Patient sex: M
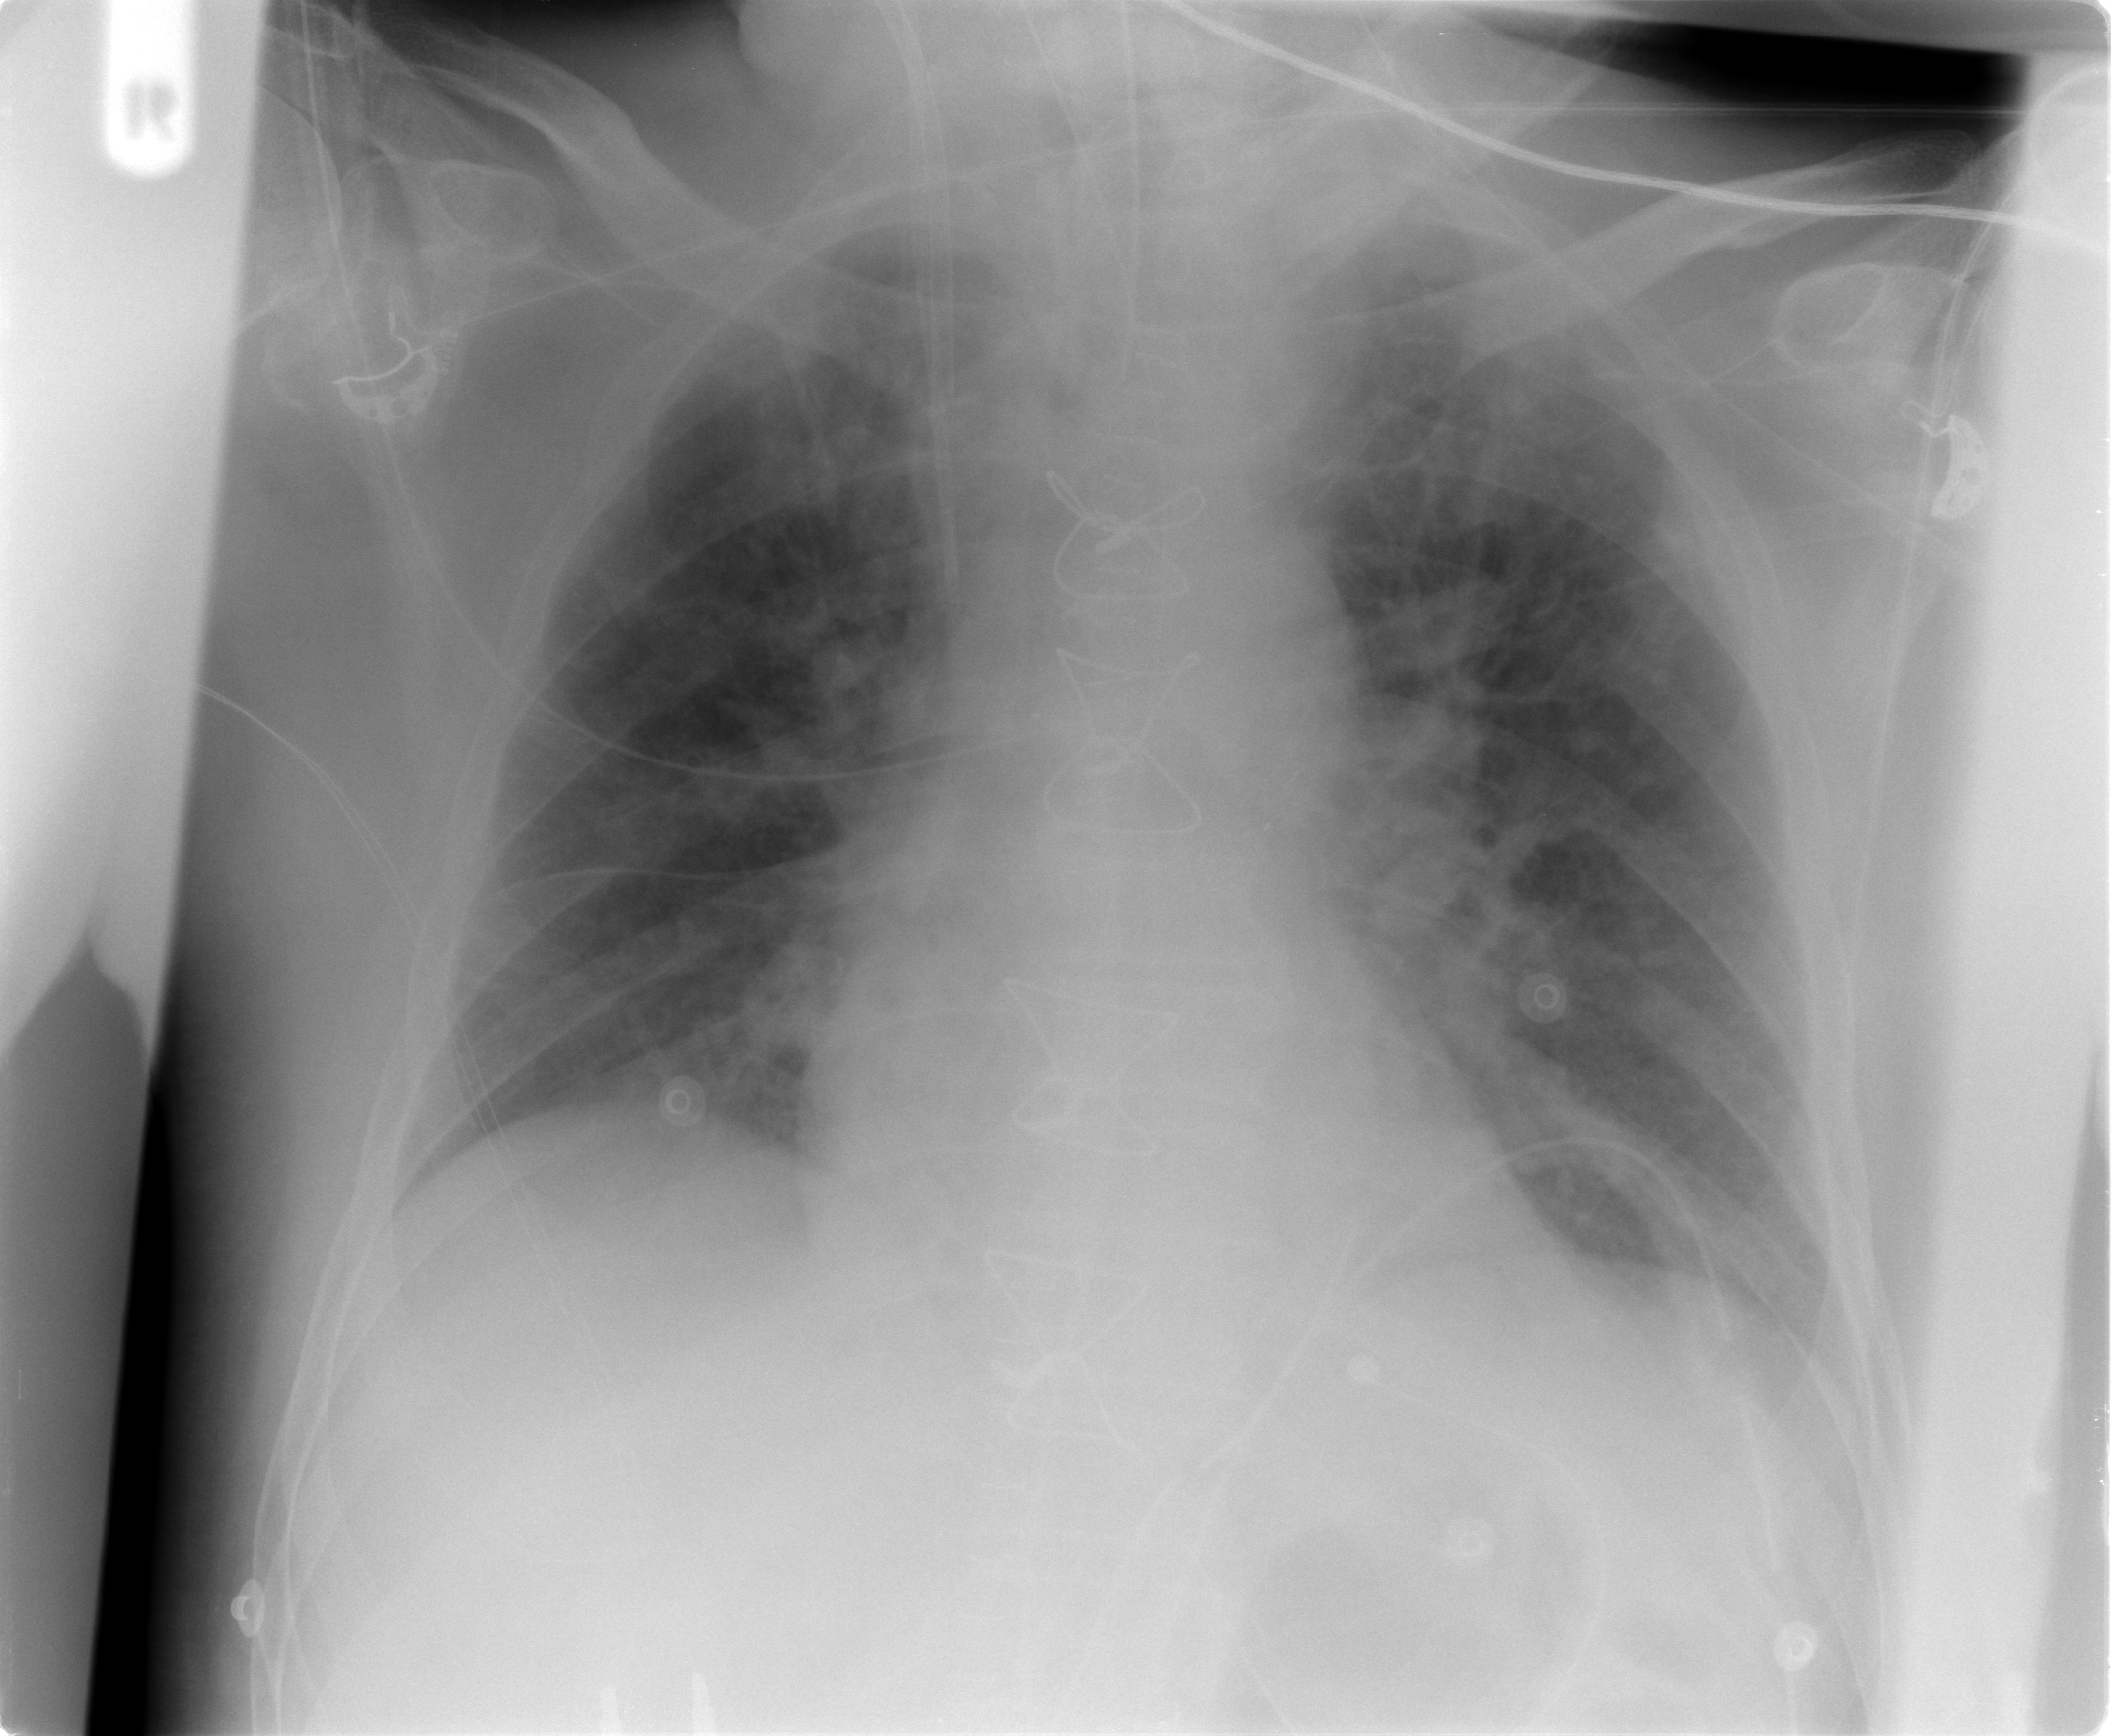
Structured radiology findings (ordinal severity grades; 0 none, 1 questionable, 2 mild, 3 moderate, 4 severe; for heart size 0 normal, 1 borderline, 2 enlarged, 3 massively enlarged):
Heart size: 0
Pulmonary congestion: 3
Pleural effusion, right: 0
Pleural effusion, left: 0
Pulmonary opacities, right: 2
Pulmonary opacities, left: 2
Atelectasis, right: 2
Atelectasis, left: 2